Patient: sex M, age 57
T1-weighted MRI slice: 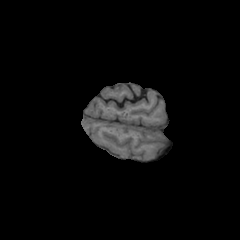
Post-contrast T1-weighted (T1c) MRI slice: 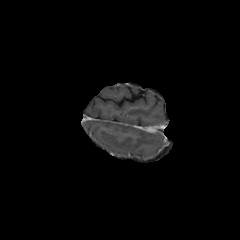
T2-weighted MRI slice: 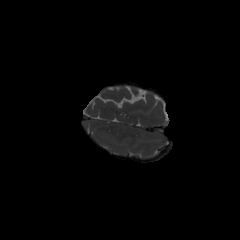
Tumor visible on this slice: no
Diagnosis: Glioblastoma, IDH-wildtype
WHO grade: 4